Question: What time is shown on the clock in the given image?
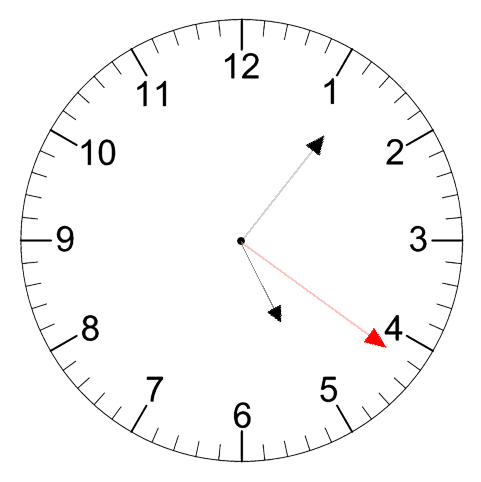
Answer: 05:06:21